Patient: sex F, age 66
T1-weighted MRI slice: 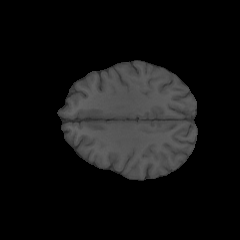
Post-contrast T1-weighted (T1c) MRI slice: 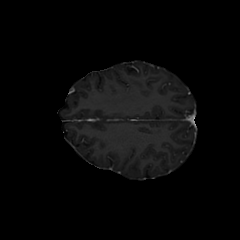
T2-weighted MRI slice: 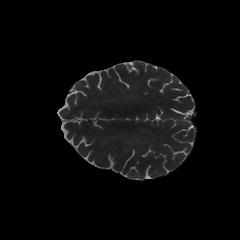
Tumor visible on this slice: no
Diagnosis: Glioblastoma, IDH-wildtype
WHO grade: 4